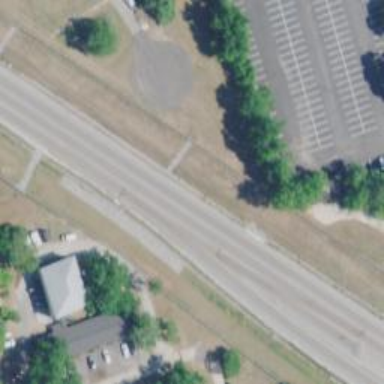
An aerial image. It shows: Rail spur service.